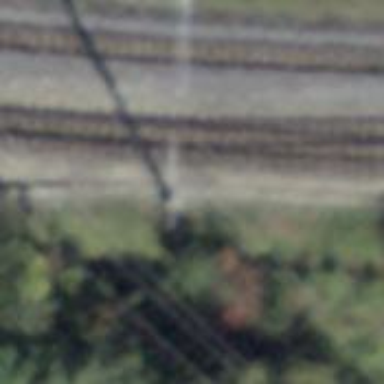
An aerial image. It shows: Railway switch.